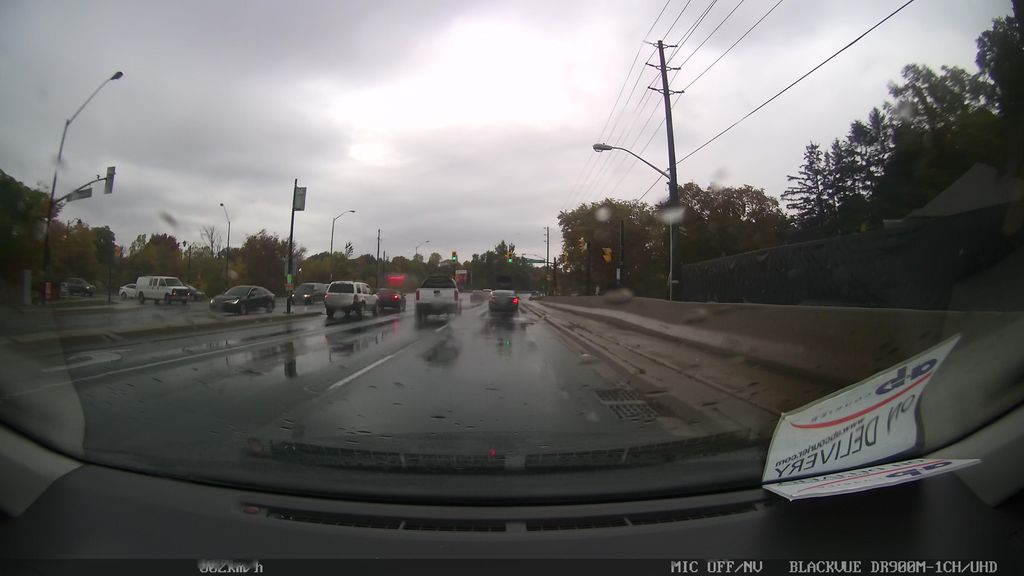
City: toronto